Interaction volume radius: 10 \u00c5
Interaction volume height: 10 \u00c5
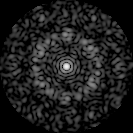
Disorder parameter: 0.7615